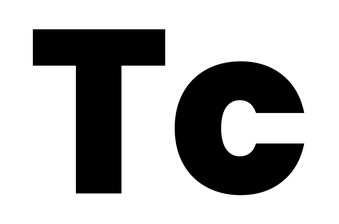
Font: Poppins-ExtraBold